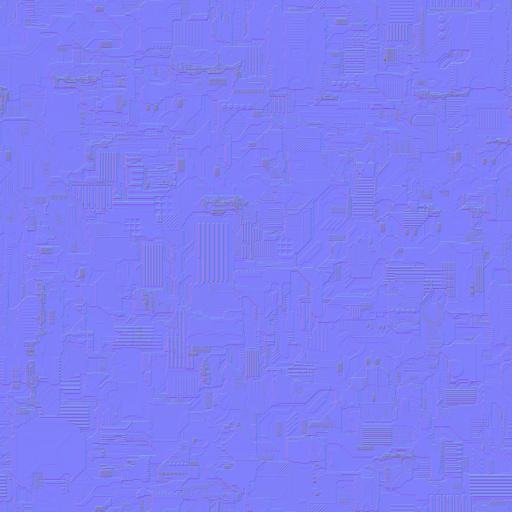
chip computer fi motherboard sci